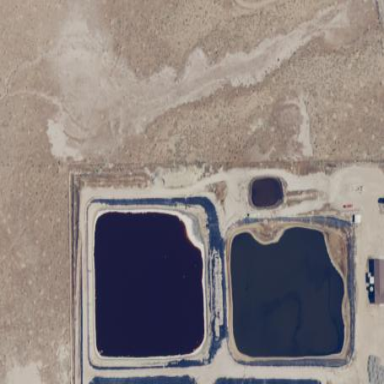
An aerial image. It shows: Tailings reservoir.